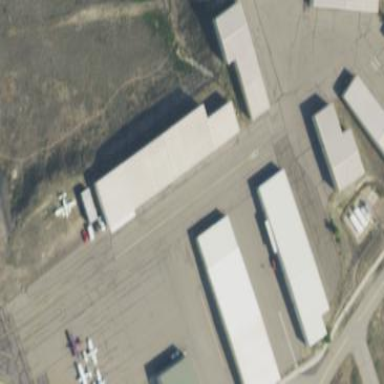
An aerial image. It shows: Building designed as airport hangar.